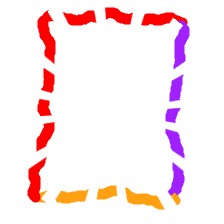
Shape: rectangle